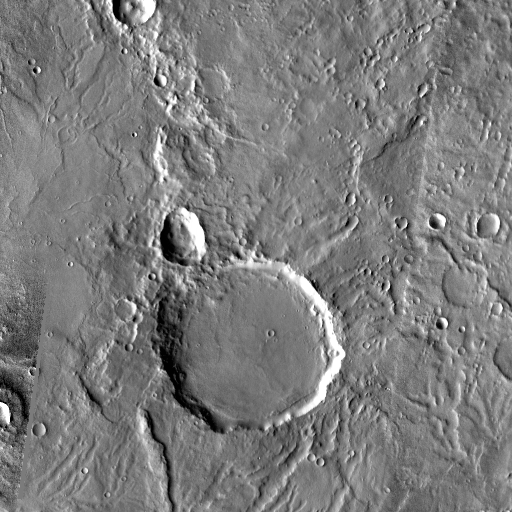
Crater classes present: Background, Other, Layered, Buried, Secondary